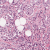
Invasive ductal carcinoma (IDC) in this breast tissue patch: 1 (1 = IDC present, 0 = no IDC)